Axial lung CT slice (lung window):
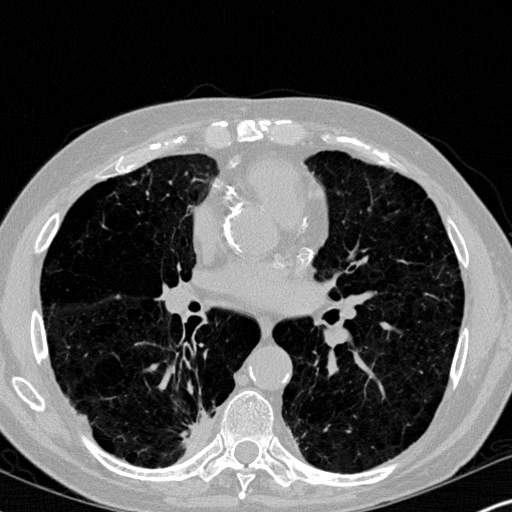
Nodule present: no